Question: I have this xaml code:
'''
<local:MyGridView x:Name="topDeal" ItemsSource="{Binding}" Margin="60,0,0,0" Grid.Row="1">
<GridView.ItemTemplate>
<DataTemplate>
<Grid Margin="0">
<Grid.Background>
<ImageBrush ImageSource="{Binding image1}"/>
</Grid.Background>
<StackPanel VerticalAlignment="Bottom" Background="#0072B0" Opacity="0.6">
<Border BorderBrush="LightGray" BorderThickness="0,0,0,1"/>
<TextBlock Text="{Binding name}" Foreground="white"/>
</StackPanel>
</Grid>
</DataTemplate>
</GridView.ItemTemplate>
<GridView.ItemsPanel>
<ItemsPanelTemplate>
<VariableSizedWrapGrid ItemHeight="180" ItemWidth="180" Orientation="Horizontal" MaximumRowsOrColumns="4"/>
</ItemsPanelTemplate>
</GridView.ItemsPanel>
</local:MyGridView>
'''
and c# code behind:
'''
public class MyGridView : GridView
{
protected override void PrepareContainerForItemOverride(DependencyObject element, object item)
{
var gi = element as GridViewItem;
//First griditem of MyGridView will be modified
if (this.Items.IndexOf(item) == 0)
{
gi.SetValue(VariableSizedWrapGrid.ColumnSpanProperty, 2);
gi.SetValue(VariableSizedWrapGrid.RowSpanProperty, 2);
}
base.PrepareContainerForItemOverride(gi, item);
}
}
'''
I want to to make first item show in double size of other items with a background image in it. The result in this <URL>. The background image was only fill in TextBlock.

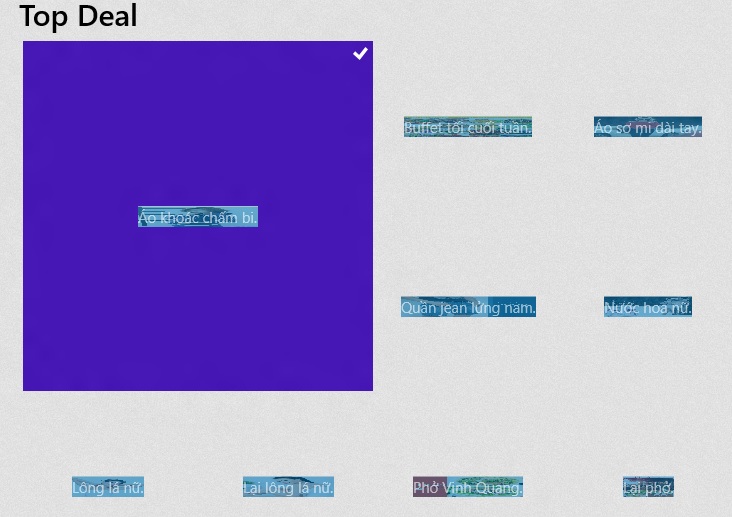
Answer: In your data template you can try this way and it should work for you if I'm not wrong :
'''
'<Border Background="{StaticResource ListViewItemPlaceholderBackgroundThemeBrush}" Margin="0,0,0,80"><Image Source="{Binding Image}" AutomationProperties.Name="{Binding Title}" Stretch="UniformToFill" Height="Auto" Width="Auto"/></Border>'
'''